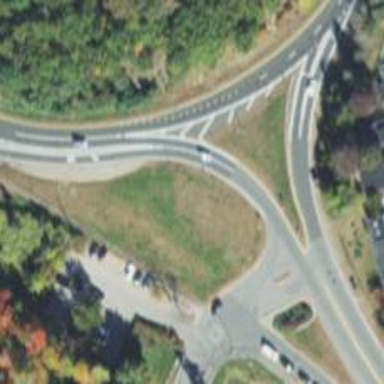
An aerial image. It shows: Secondary road with asphalt surface leading to roundabout junction.